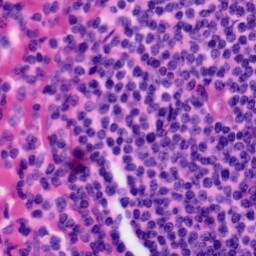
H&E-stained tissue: Tonsil